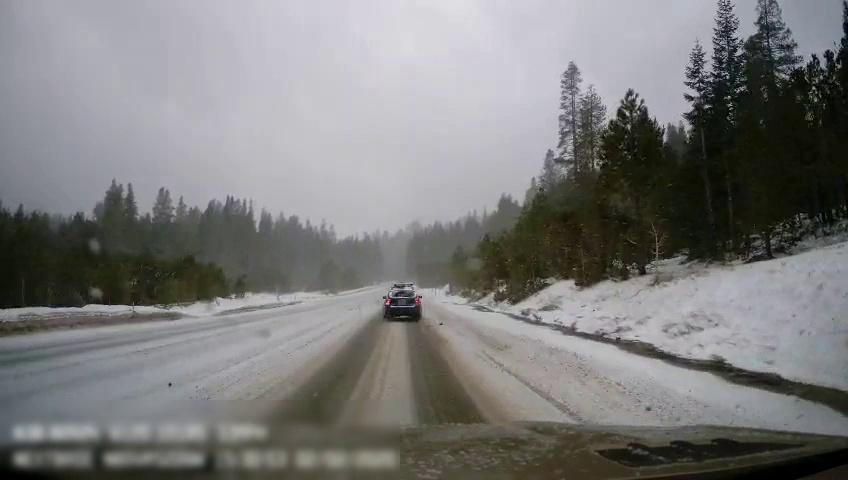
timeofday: Day
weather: Snowy
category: Drivable Space
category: Vehicles | SUV